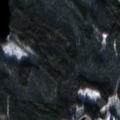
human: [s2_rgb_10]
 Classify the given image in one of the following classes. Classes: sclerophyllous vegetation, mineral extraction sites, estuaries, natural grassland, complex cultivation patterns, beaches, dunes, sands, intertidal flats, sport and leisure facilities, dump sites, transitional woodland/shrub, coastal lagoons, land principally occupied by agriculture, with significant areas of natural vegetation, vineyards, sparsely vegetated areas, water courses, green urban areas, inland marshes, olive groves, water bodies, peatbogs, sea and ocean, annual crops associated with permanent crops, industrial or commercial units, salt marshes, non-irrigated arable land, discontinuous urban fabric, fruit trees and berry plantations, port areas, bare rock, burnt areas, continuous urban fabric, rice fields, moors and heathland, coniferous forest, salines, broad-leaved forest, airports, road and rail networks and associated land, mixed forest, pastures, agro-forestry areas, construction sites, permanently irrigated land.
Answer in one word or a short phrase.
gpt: coniferous forest, mixed forest, transitional woodland/shrub, water bodies